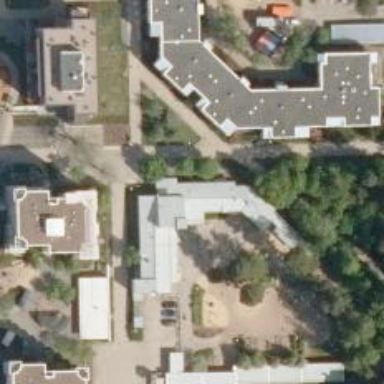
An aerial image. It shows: Kindergarten.